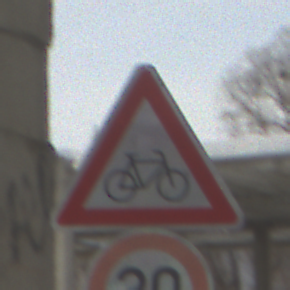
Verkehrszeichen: RadverkehrLinks
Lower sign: Geschwindigkeit30
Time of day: MorningAfternoon
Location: Roofed (Suburban)
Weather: PartlyCloudy
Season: Winter
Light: Natural